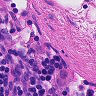
Metastatic tissue present: no